Brain MRI, t1w sequence, axial 2D slice.
Patient: age 28, sex F, weight 95 kg, height 1.95 m
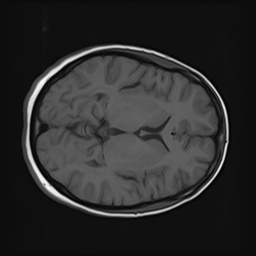